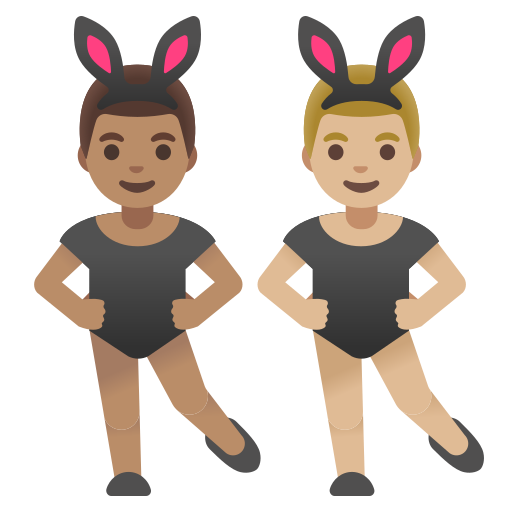
Emoji: 👨🏽‍🐰‍👨🏼